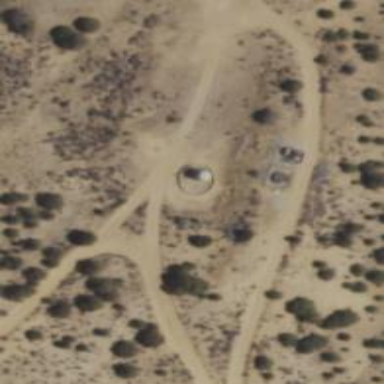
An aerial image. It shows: Storage tank with man-made structure.